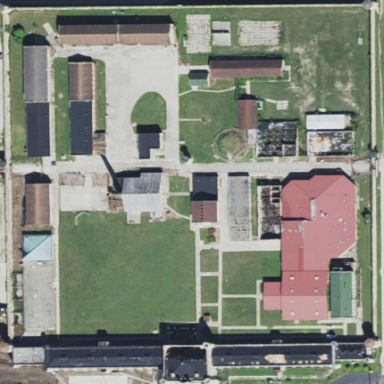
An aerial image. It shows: Prison.